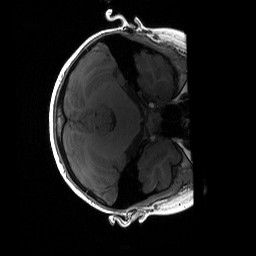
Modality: T1w
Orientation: axial
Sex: male
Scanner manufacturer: siemens
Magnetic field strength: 3 T
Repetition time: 1.9 s
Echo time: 0.00243 s